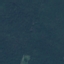
Land use / land cover: Forest